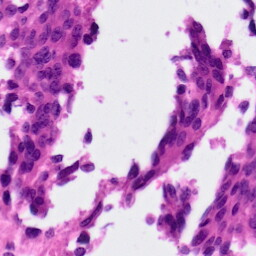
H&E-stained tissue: Ovarian